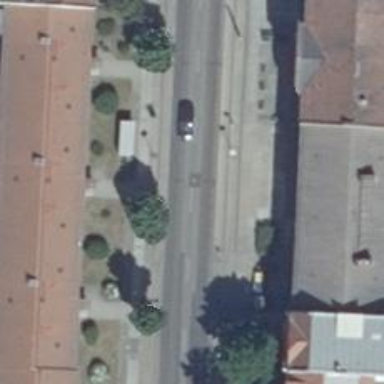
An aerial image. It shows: Tram stop.